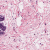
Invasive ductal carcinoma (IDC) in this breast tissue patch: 0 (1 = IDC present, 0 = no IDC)